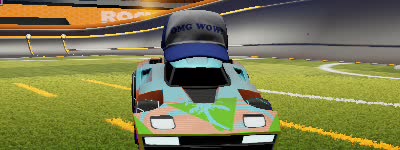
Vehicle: breakout